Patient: sex F, age 36
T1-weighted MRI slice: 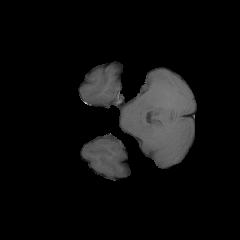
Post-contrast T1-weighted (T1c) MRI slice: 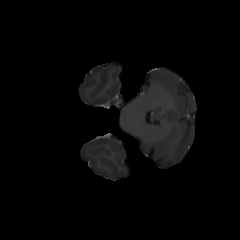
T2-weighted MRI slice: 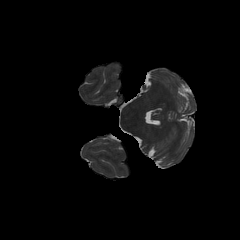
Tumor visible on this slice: no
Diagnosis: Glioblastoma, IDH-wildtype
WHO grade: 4